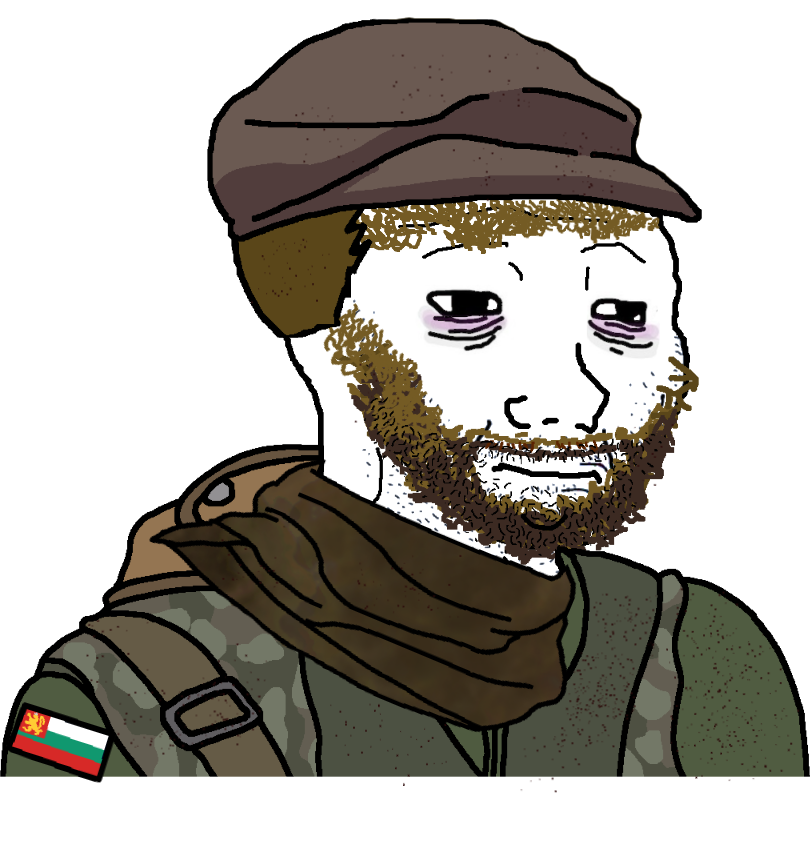
Label: 5_Doomer